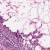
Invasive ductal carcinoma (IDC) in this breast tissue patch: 0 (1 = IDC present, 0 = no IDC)